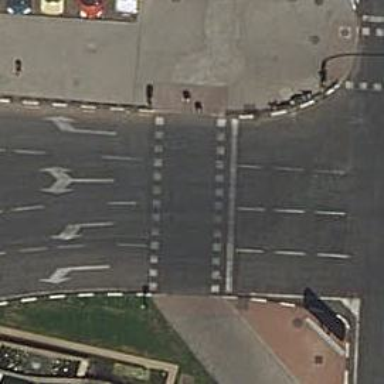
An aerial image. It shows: Traffic signals at road crossing.